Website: apple
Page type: customer-info-address
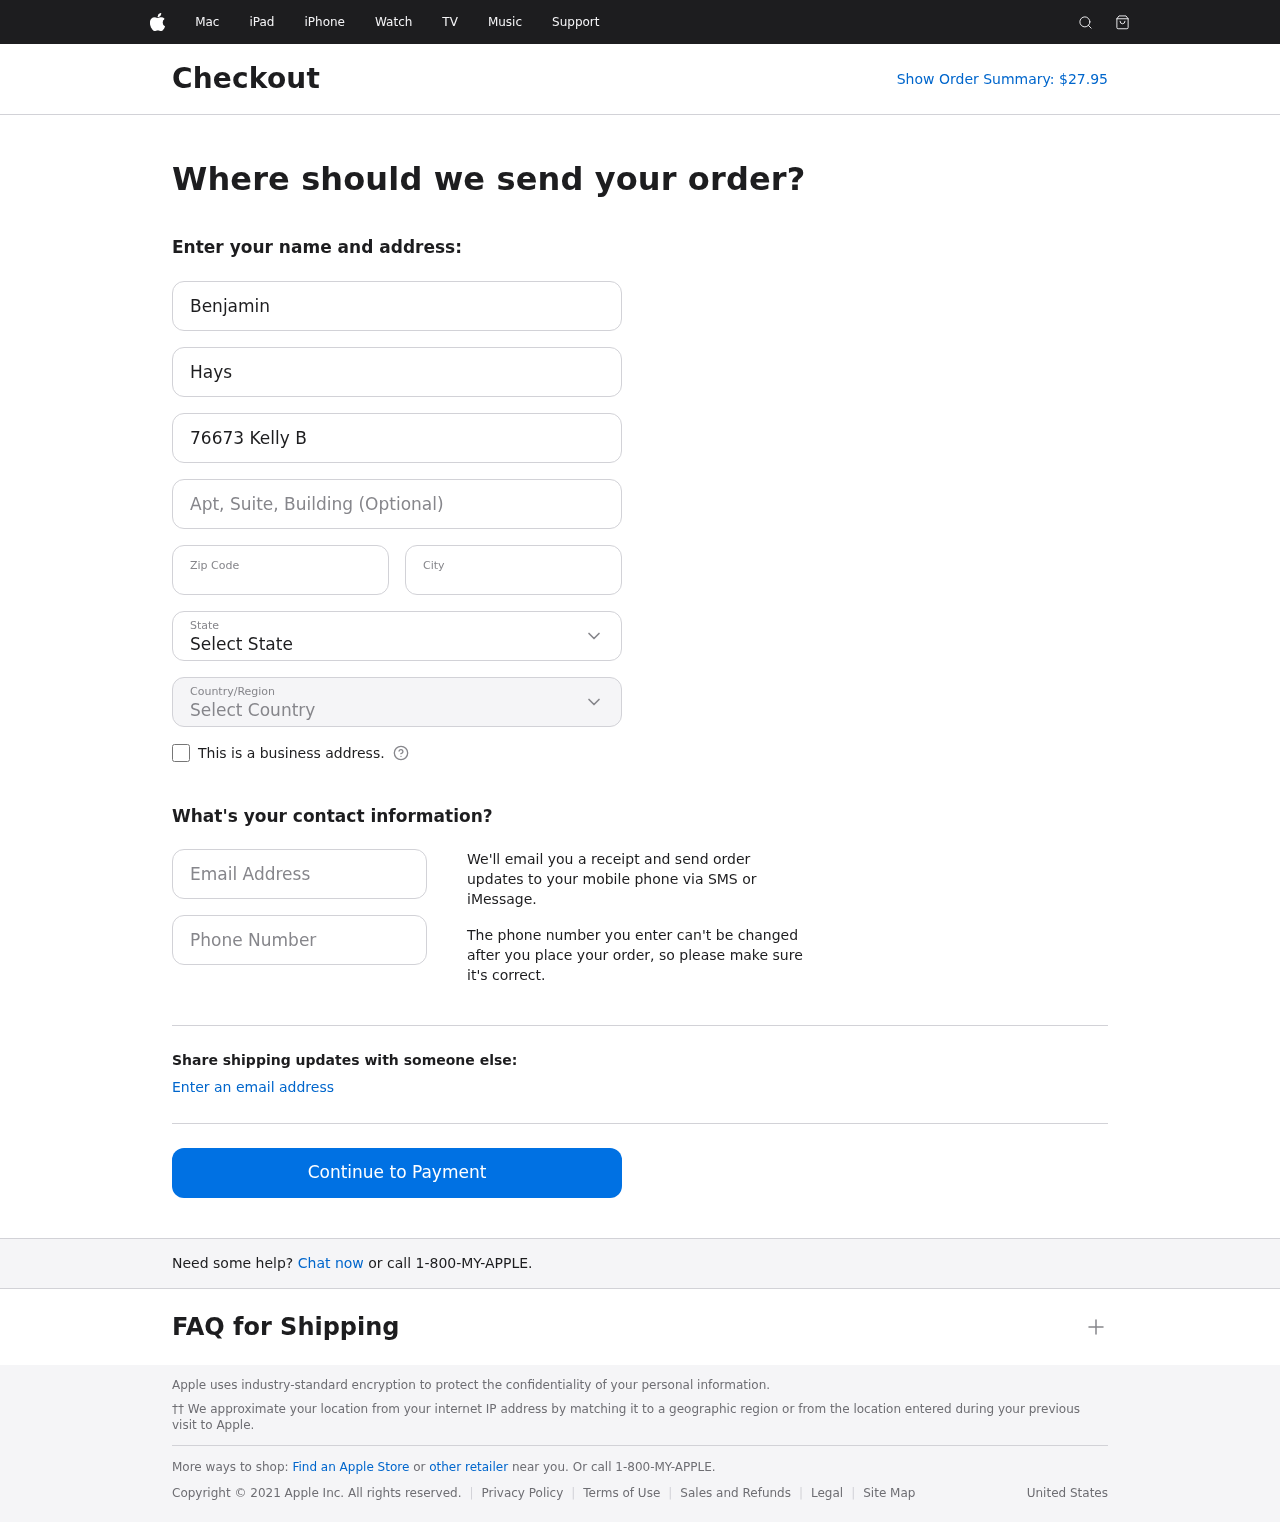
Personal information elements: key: PII_CITY
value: East Richard
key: PII_COUNTRY
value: United States
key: PII_EMAIL
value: benjamin.hays@gmail.com
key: PII_FIRSTNAME
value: Benjamin
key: PII_LASTNAME
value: Hays
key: PII_PHONE
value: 4697687992
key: PII_POSTCODE
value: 16881
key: PII_STATE
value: GU
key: PII_STREET
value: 76673 Kelly Bridge Suite 824
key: PII_STREET2
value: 7836 Horn Manors
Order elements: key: ORDER_TOTAL
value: Show Order Summary: $27.95